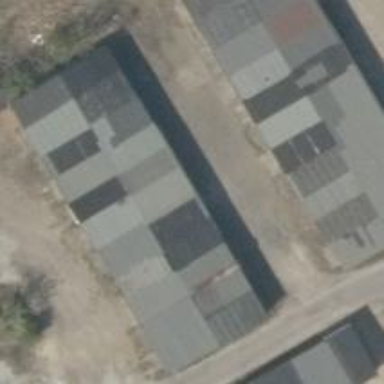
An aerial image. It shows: Group of garages.